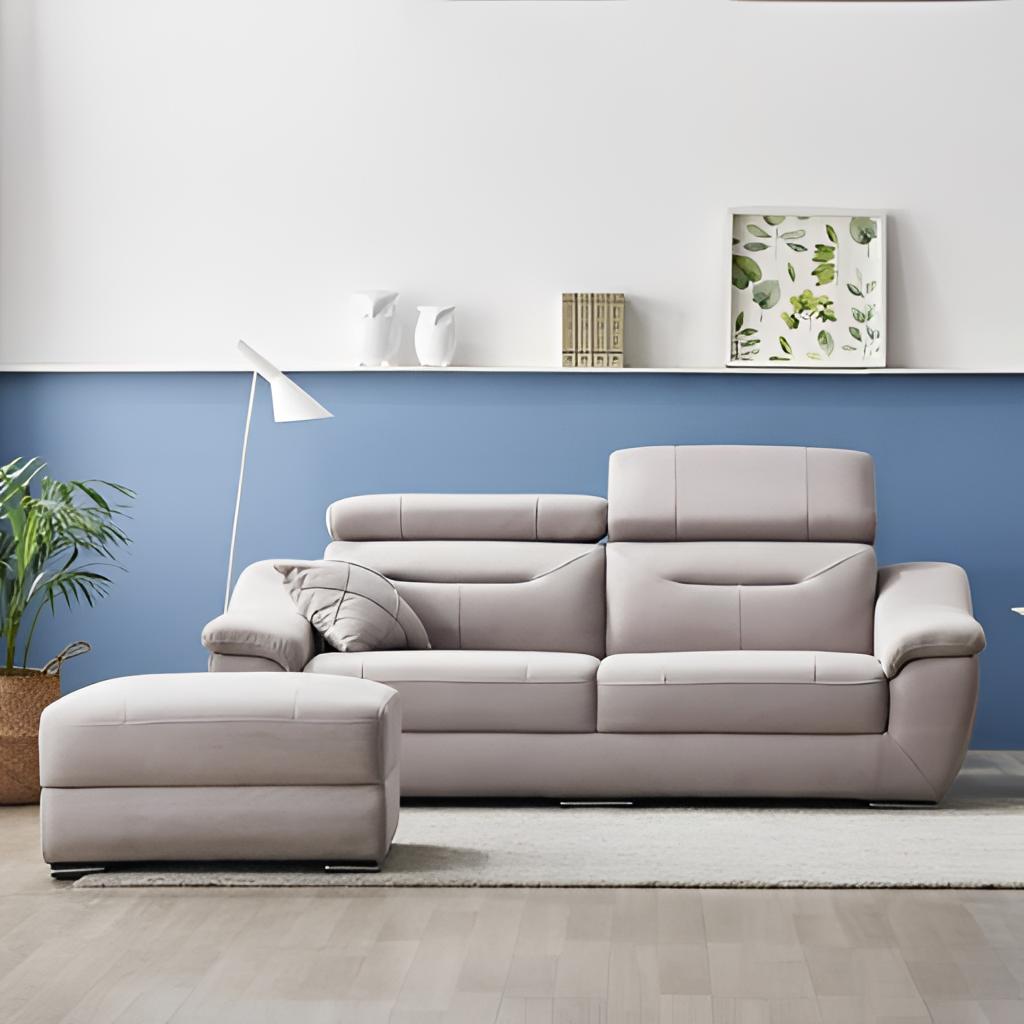
gray leather sofa, living room, contemporary, gray wood flooring, with plank pattern, paint wallpaper, with horizontal two tone pattern